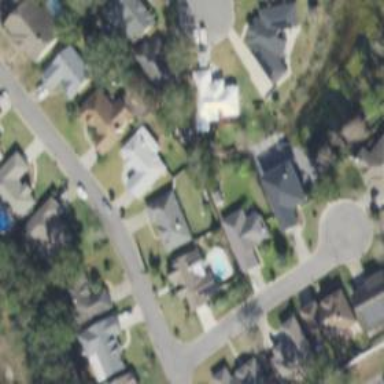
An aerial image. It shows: Neighborhood.